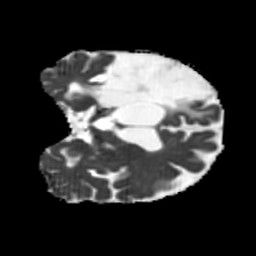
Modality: MD
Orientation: coronal
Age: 64
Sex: male
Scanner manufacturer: siemens
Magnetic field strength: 3 T
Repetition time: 5.25 s
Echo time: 0.08 s